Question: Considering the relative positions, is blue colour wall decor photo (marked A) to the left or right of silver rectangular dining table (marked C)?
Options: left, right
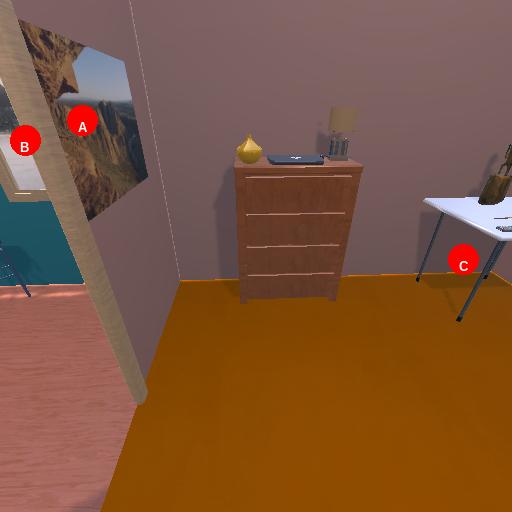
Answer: left